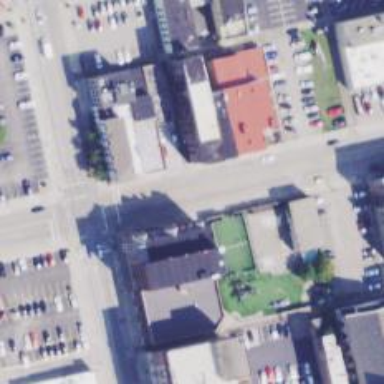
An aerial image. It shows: Alley with asphalt surface designated as service road.